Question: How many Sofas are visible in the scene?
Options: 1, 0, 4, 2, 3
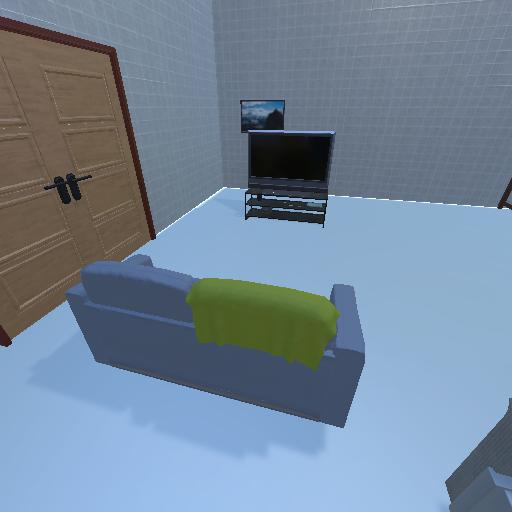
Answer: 1